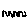
Label: zigzag